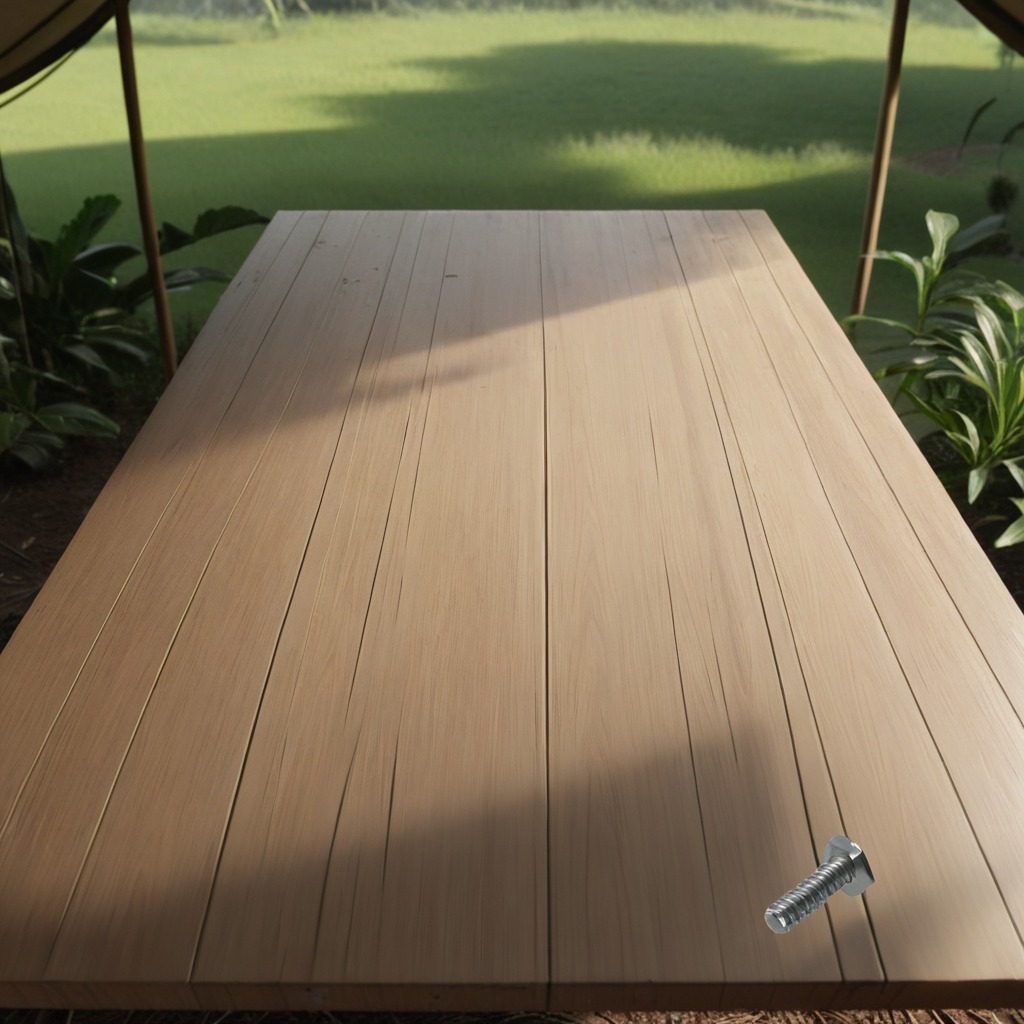
A metal screw is lying on a wooden table in a jungle field workshop tent.